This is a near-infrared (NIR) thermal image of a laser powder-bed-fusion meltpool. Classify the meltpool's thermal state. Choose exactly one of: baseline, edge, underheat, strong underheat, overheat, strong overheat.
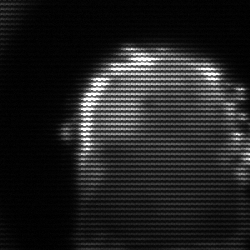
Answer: baseline